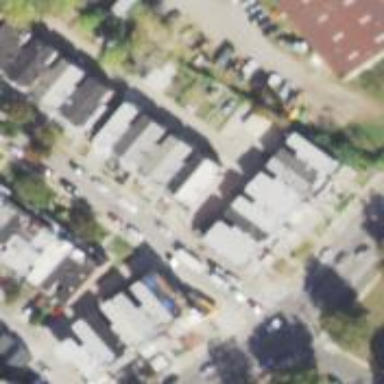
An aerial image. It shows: Alleyway designated as service road.